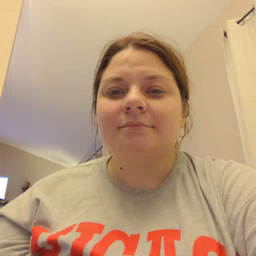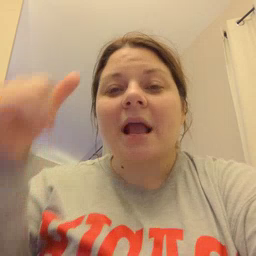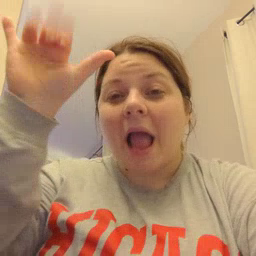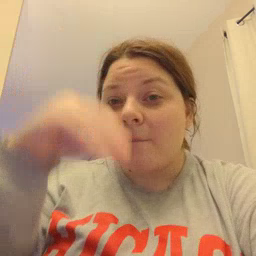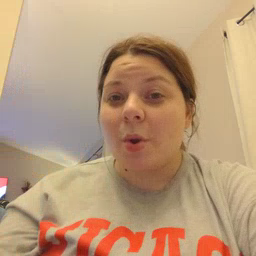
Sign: cowboy